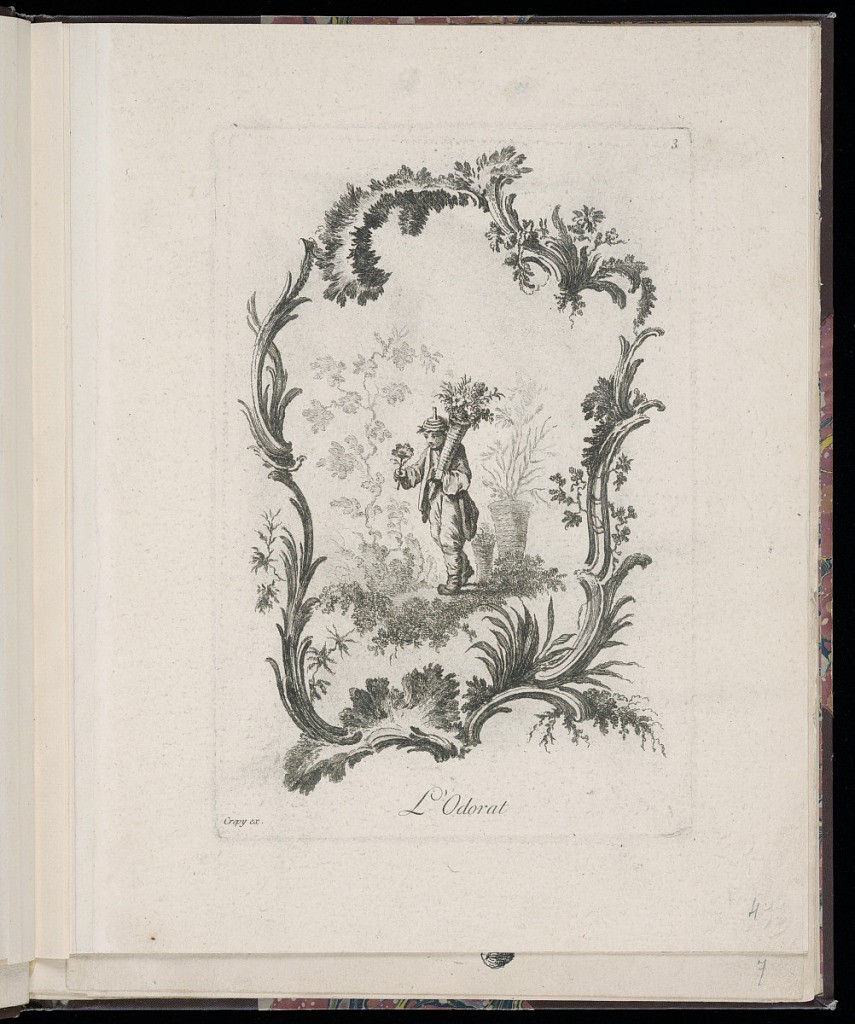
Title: L'Odorat
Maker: Jean-Baptiste Pillement, French, 1728–1808
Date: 1758–89
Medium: Etching on laid paper
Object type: Print
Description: Print titled ‘Smell' from a series of six prints, (including title page) depicting personifications of the five senses, represented by chinoiserie figures within rococo-style cartouches. A man stands in the middle of a cartouche, surrounded by grass and plants, holding flowers in both hands. The cartouche is decorated with rococo-style ornament with flowers and sprigs. The title is lettered below and the print is signed.